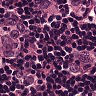
Metastatic tissue present: yes